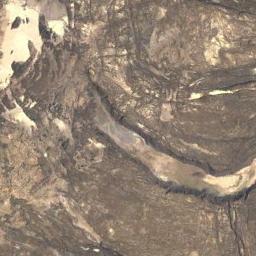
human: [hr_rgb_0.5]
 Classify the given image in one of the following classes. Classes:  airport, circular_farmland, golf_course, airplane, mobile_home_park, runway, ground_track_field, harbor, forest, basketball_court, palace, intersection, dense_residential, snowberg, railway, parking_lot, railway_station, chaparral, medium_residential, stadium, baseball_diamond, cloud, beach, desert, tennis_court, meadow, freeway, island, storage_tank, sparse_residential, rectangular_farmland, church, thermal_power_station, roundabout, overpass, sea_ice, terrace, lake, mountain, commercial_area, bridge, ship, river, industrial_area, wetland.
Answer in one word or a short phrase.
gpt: mountain